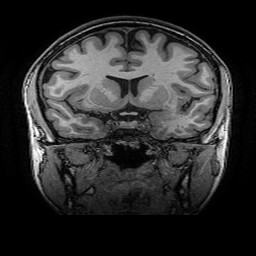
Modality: T1w
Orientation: sagittal
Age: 27
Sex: female
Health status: healthy
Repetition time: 2.53 s
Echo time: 0.0034 s